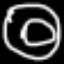
Label: donut